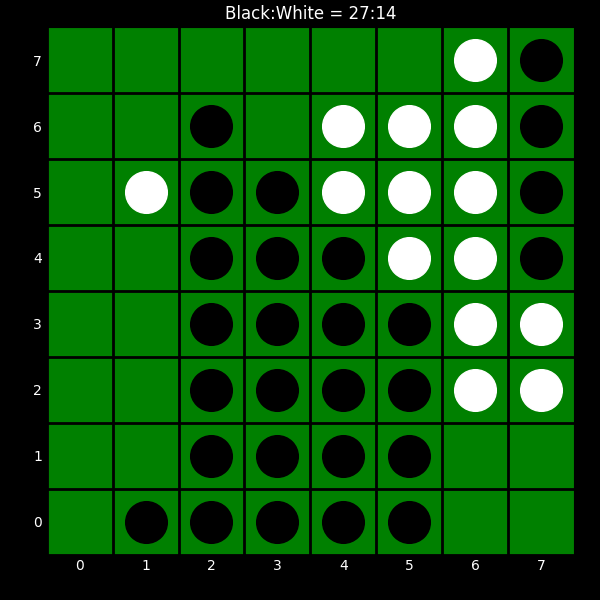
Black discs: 27
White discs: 14